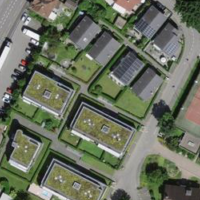
EUNIS habitat code: 54
Species observed at this site:
Cornus sanguinea
Fraxinus excelsior
Lathyrus pratensis
Fagopyrum esculentum